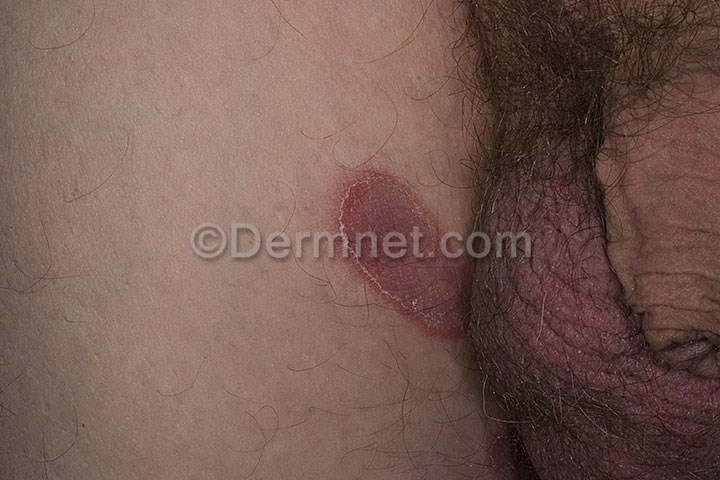
Disease: Tinea Ringworm Candidiasis and other Fungal Infections